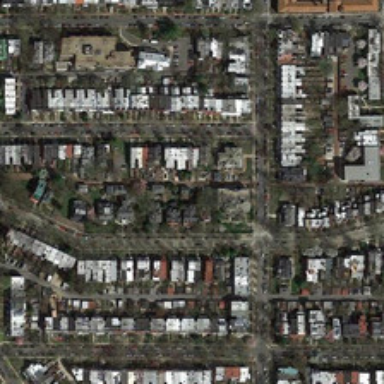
Lined with buildings  the streets lie in the tree shadows with parked cars along .